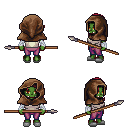
a pixel art fantasy rpg character, female body template, orc, green skin, white pirate shirt, magenta pants, ruby red long hairstyle, cloth hood, white cloth bandages, white slippers, spear, four views (front, back, left, right), 2x2 character sprite sheet, small pixel art, hard edges, no anti-aliasing